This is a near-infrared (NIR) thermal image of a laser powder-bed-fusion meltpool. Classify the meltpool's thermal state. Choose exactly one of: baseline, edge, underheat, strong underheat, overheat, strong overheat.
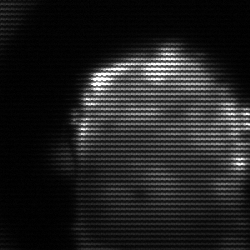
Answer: baseline